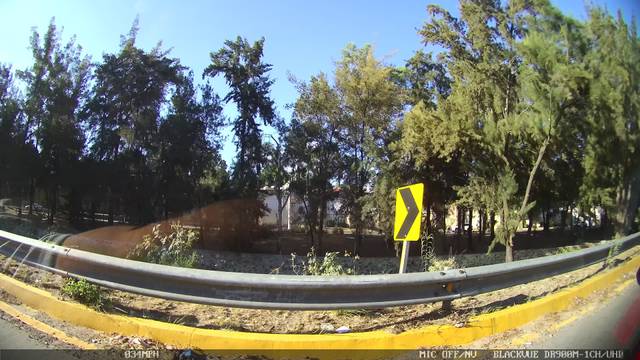
Region: Mexico
Coordinates: 20.712, -103.405